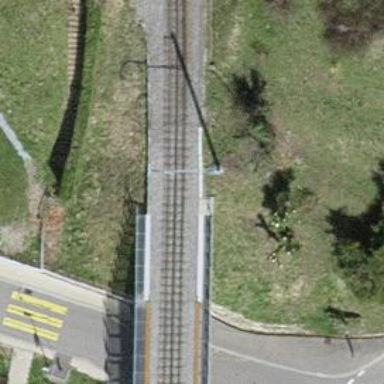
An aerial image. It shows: Narrow-gauge railway bridge with electrified contact lines over single track.